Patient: sex M, age 61
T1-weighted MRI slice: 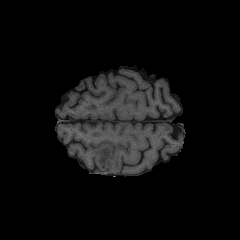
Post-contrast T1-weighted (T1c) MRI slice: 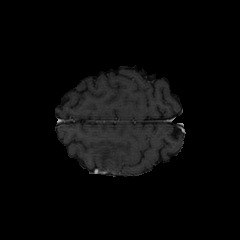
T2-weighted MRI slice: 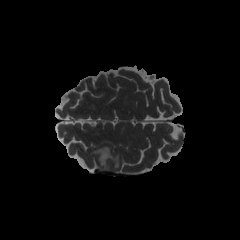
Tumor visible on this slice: yes
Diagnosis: Glioblastoma, IDH-wildtype
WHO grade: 4